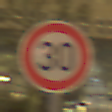
Verkehrszeichen: Geschwindigkeit30
Umgebung: Outdoor, Urban
Tageszeit: Night
Wetter: Overcast
Licht: Artificial
Jahreszeit: NotSpecified
Kontrast: MediumContrast